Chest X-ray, PA view. Patient: 23 years old, sex F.
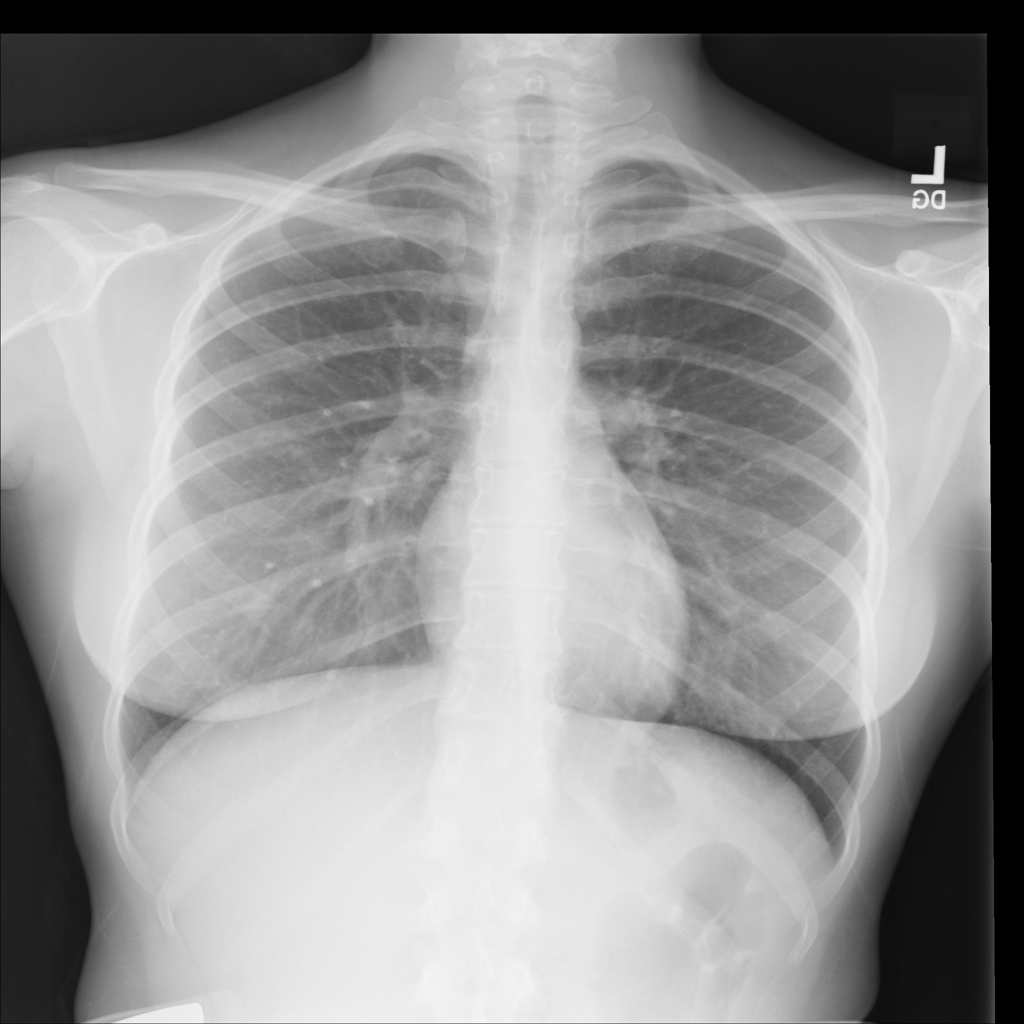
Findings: No Finding